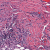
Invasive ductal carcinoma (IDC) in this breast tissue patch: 0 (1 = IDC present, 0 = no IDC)